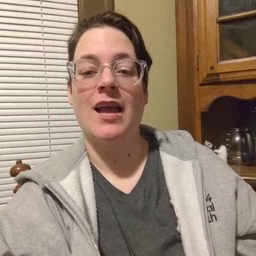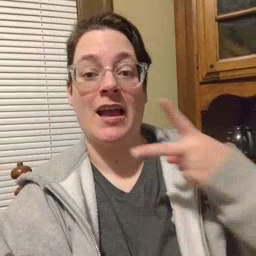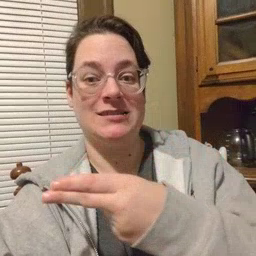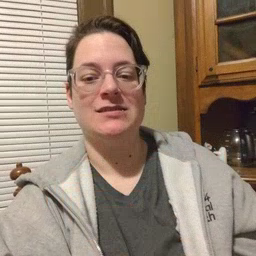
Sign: cut